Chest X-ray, AP view. Patient: 26 years old, sex M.
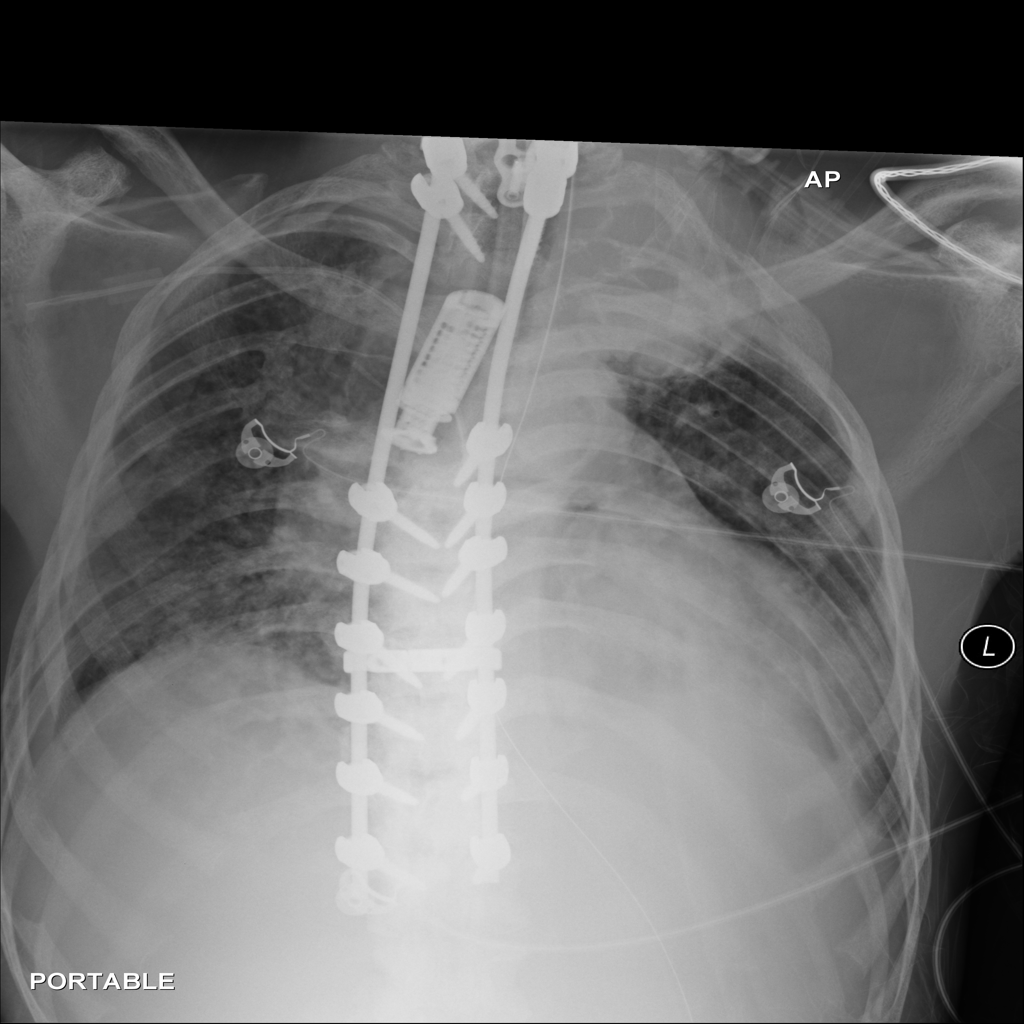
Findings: Atelectasis, Emphysema, Fibrosis, Mass